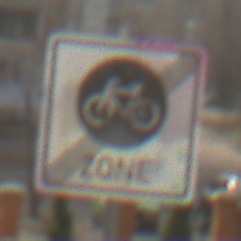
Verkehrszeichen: EndeFahrradzone
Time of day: MorningAfternoon
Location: Outdoor (Urban)
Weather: PartlyCloudy
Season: NotSpecified
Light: Natural